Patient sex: F
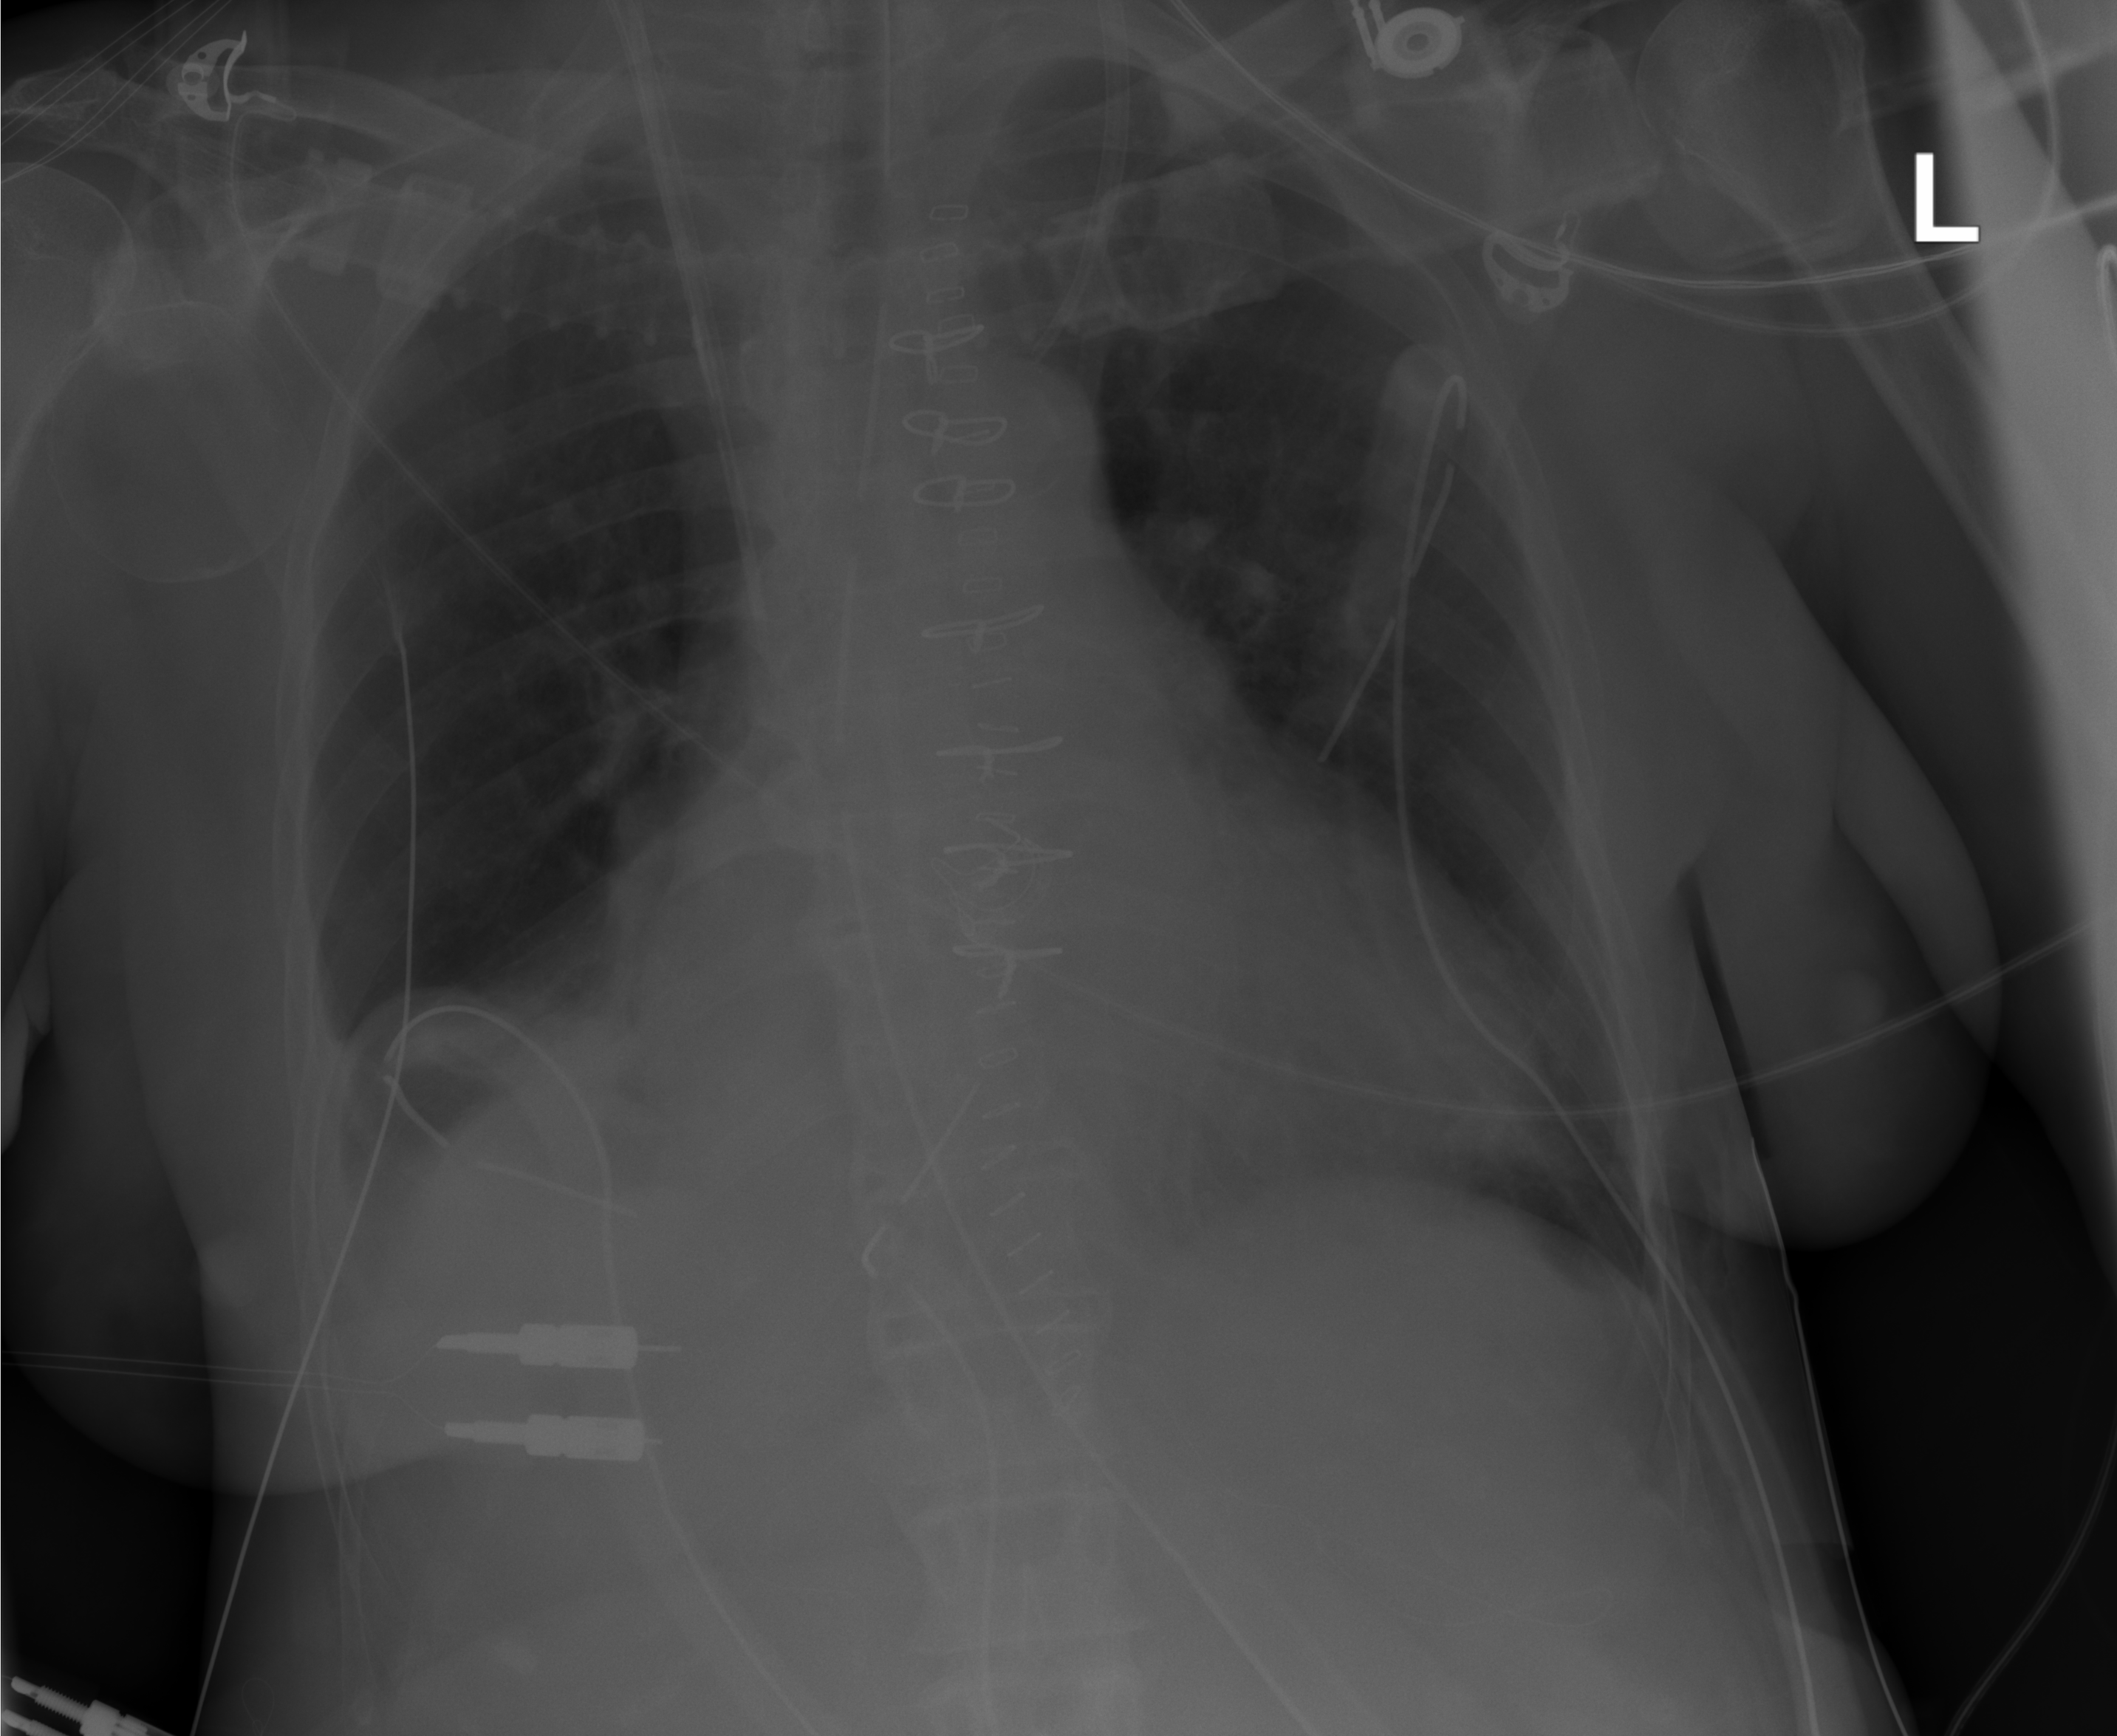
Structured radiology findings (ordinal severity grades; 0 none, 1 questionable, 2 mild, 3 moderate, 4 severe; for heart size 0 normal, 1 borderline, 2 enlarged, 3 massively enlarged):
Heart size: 2
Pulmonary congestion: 0
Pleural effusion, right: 2
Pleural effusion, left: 0
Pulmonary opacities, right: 1
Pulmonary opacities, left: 0
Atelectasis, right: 2
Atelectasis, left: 0